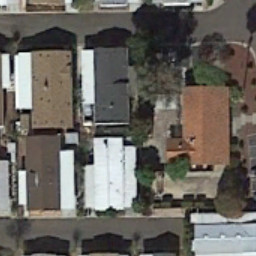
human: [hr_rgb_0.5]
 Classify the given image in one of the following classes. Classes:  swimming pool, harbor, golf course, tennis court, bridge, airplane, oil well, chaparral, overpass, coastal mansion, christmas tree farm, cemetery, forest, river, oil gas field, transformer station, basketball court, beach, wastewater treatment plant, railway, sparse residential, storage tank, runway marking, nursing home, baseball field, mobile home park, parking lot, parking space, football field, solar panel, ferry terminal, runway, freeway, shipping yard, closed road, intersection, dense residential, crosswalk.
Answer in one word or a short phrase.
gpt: mobile home park